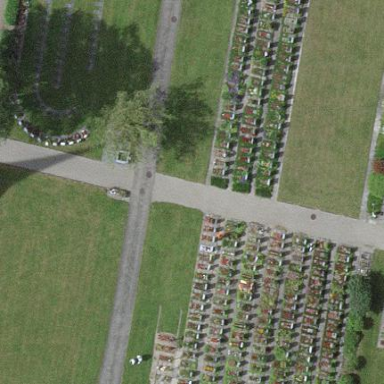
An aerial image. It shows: Cemetery.